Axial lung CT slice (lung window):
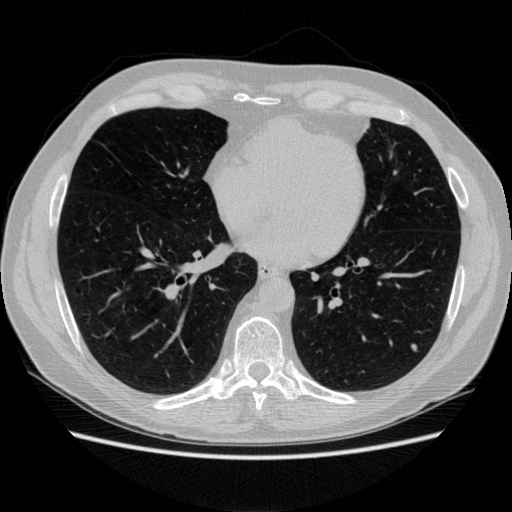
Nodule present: yes
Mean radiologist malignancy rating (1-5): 2.667